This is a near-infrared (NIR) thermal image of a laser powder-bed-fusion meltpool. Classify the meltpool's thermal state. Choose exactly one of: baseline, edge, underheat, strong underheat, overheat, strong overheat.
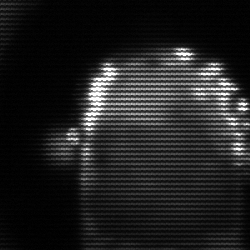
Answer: baseline